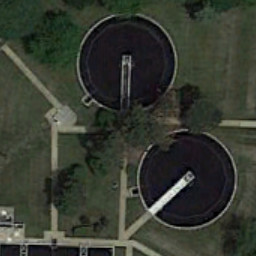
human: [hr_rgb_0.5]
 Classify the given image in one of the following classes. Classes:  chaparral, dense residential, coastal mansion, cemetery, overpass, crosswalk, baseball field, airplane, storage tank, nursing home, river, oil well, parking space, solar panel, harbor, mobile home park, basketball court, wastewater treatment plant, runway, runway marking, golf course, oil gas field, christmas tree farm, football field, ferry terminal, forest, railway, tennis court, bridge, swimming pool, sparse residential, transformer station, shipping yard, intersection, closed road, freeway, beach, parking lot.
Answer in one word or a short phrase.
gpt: wastewater treatment plant